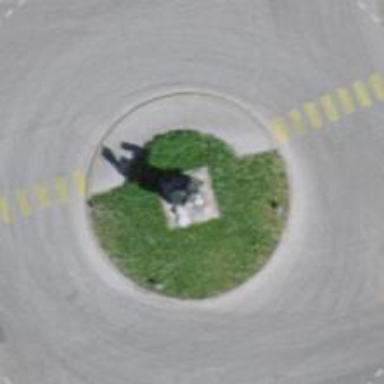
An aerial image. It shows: Service road that forms roundabout at the junction.